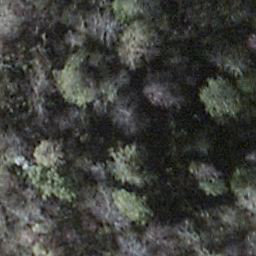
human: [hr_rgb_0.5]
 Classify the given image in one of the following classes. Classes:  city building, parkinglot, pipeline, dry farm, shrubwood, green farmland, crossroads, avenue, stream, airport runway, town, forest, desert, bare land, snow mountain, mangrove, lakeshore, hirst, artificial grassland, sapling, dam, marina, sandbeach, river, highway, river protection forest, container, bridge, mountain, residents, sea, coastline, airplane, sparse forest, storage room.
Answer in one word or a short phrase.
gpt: shrubwood